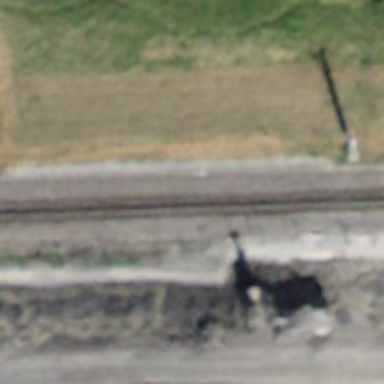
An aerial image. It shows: Railway halt.